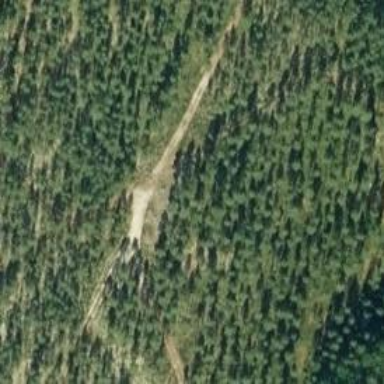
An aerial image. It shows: Track road.